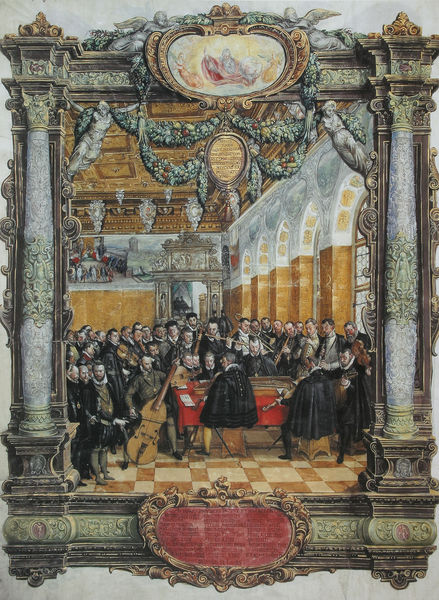
Titel: Die bayerische Hofkapelle im St. Georgssaal der Neuveste in München
Künstler: Hans Mielich
Standort: München
Institution: Bayerische Staatsbibliothek
Schlagwörter: flügel, gemälde, gott, gruppe, mann, umhang, weiß, gelb, grün, menschen, ocker, sitzen, stadt, blumen, braun, fenster, grau, kariert, marmor, männer, orange, raum, schmuck, schwarz, stuhl, szene, säule, säulen, tisch, tür, gebäude, rot, beige, fest, muster, schachbrett, schachbrettmuster, versammlung, anzug, wand, architektur, rahmen, bild, bildnis, gruppenportrait, instrument, portrait, tischdecke, kirche, boden, gold, mantel, sitzend, decke, aufführung, bass, girlande, gitarre, instrumente, kontrabass, konzert, musik, musiker, orchester, renaissance, engel, ranken, statue, schrift, bilder, bogen, cello, fußboden, noten, probe, hof, türe, pilaster, rand, saal, figuren, rundbogen, kartusche, spielen, inschrift, homme, klavier, musikinstrument, musizieren, notenblatt, notenblätter, verzierung, wandgemälde, durchgang, überwurf, halle, foto, bögen, cour, loggia, medaillon, münchen, palast, schweben, musicien, noir, fliesen, plakette, beschriftung, mäntel, billardtisch, holzdecke, kranz, darstellung, kapitelle, girlanden, fries, portal, wappen, flöte, geige, geiger, violine, gesims, statuen, medallion, rundbögen, vue, kapelle, umhänge, gmälde, spiele, macht, kränze, fresko, emblem, posaune, putten, steinboden, cape, gravure, lumière, flöten, peinture, ensemble, couronne, säulengang, colonne, vienne, baltt, ghirlande, kasettendecke, schäfte, costume, enfilade, fensterfront, architecture, arc, colonnes, carré, trompete, architektonisch, fliesenboden, prague, streichinstrument, couleur, chapelle, église, chateau, palais, rat, dirigent, frescen, violon, musikanten, blumengirlanden, colonnade, scheinarchitektur, tableau, steinfliesen, public, cembalo, rhmen, genien, table, musiciens, bläser, rahmenarchitektur, blechbläser, cartouche, concert, congres, conseil, damier, diplomates, fresque, gambe, geigen, ghirlanden, groupe, klavichord, ministres, musikensemble, musikprobe, nauchig, orchestre, orenge, ornamebte, perspective, pilastre, pilastres, reunion, streicher, streichinstrumente, viole, viole de gambe, waff, hommes, clavecin, dorure, klarinette, chello, musique, texte, decoration, flute, oboe, arcs, tentures, cadre, fête, piano, instruments, carrelage, femster, guirlande, violoncelle, assemblée, fenpetre, médaillons, capes, trompe-l'oeil, kartuche, carrée, nobles, pilliers, arches, tble, cviolon, contrebasse, cordes, flutes, plafond à la française, carambole, mozart, duet, quartet, trio, bioloncelle, musiqye, operat